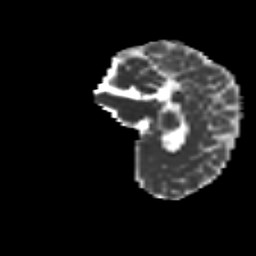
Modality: MD
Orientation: sagittal
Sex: male
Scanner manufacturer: siemens
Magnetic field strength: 3 T
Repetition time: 5 s
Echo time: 0.071 s